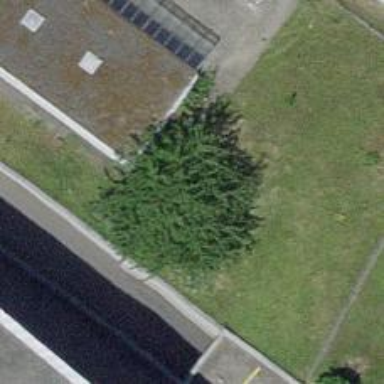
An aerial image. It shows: Urban tree adds touch of nature to the surroundings.